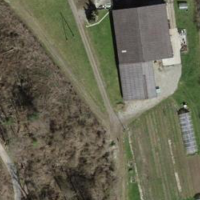
EUNIS habitat code: 25
Species observed at this site:
Maniola jurtina
Calopteryx virgo